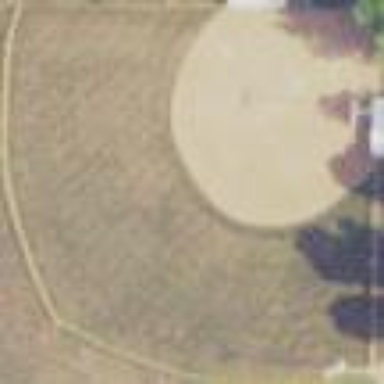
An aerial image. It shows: Baseball pitch for leisure land activities.